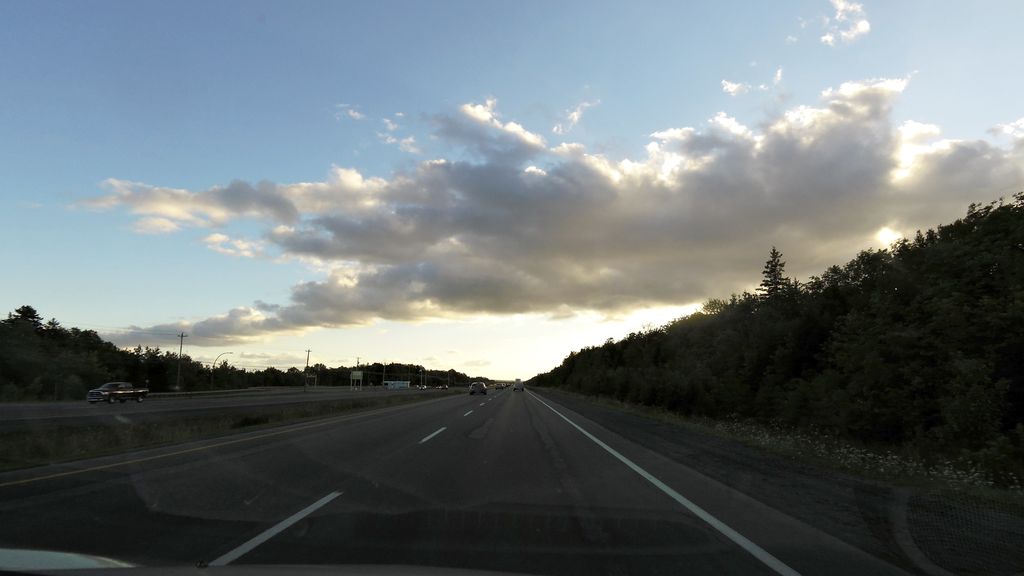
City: halifax